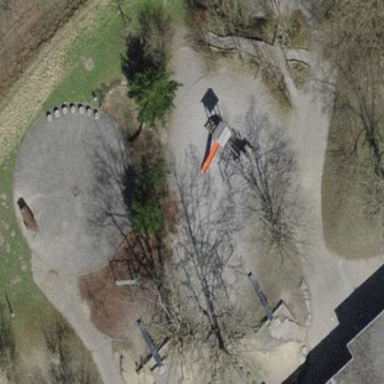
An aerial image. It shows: Playground area for leisure land.